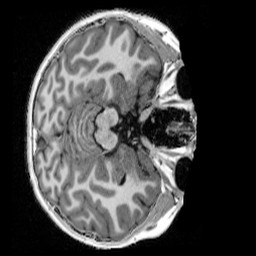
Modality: UNIT1_denoised
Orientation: axial
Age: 11
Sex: male
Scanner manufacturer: siemens
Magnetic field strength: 3 T
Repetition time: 4 s
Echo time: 0.00303 s